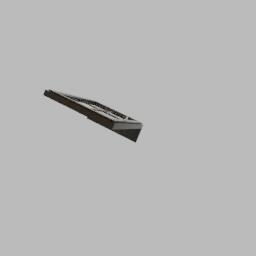
Label: architecture